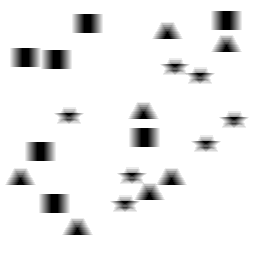
Squares: 7
Triangles: 7
Stars: 7
Total shapes: 21